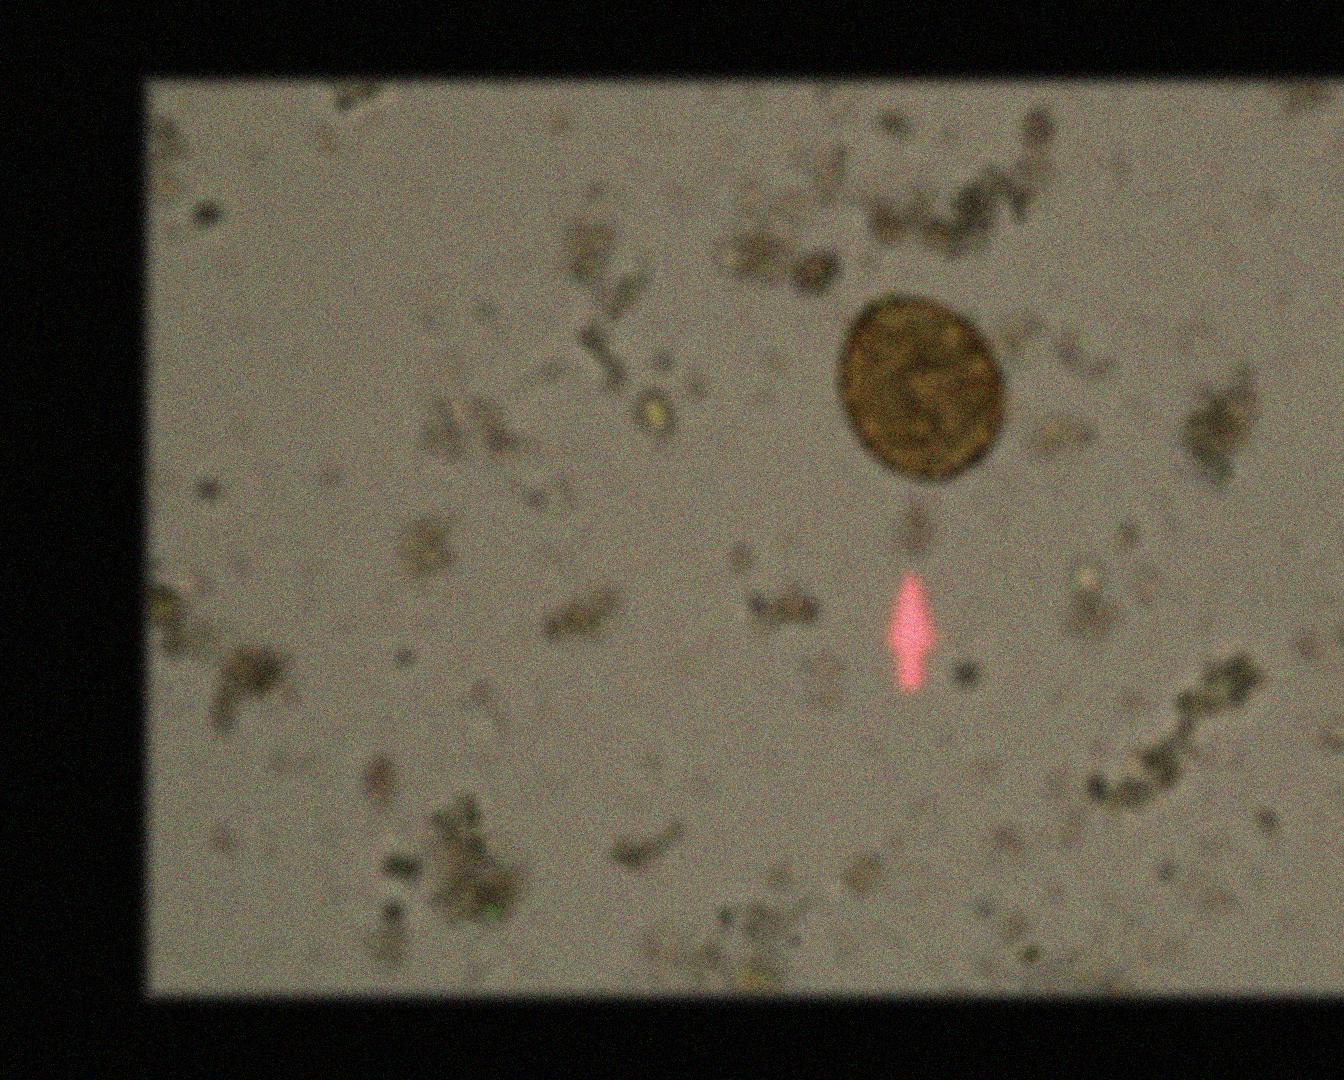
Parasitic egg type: Ascaris lumbricoides